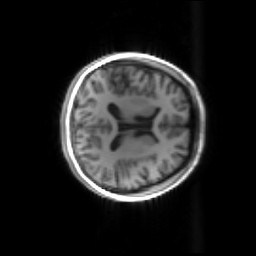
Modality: inplaneT1
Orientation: axial
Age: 22
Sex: female
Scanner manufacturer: siemens
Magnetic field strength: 3 T
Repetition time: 1.2 s
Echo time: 0.00251 s